Question: I have the below line which crashes on FMDB when it runs with:
'''
-[FMDatabase executeUpdate:error:withArgumentsinArray:orDictionary:orVAList:]
'''
My code is:
'''
NSInteger entryID = 1;
[db executeUpdate:@"UPDATE formQue SET Processed='true' WHERE EntryID=?", entryID];
'''
Happy to show more code etc. but I have narrowed the crash down to happening at this line and it does not really effect any other code.
Table:
formQue(EntryID INTEGER PRIMARY KEY, CustomerID int, Title text, FName text, LName text, DOB text, Country text, Email text, Nationality text, Processed text, courseType text, Notes text, YearEntry text, Event text)
And this is what xcode looks like when the crash happens

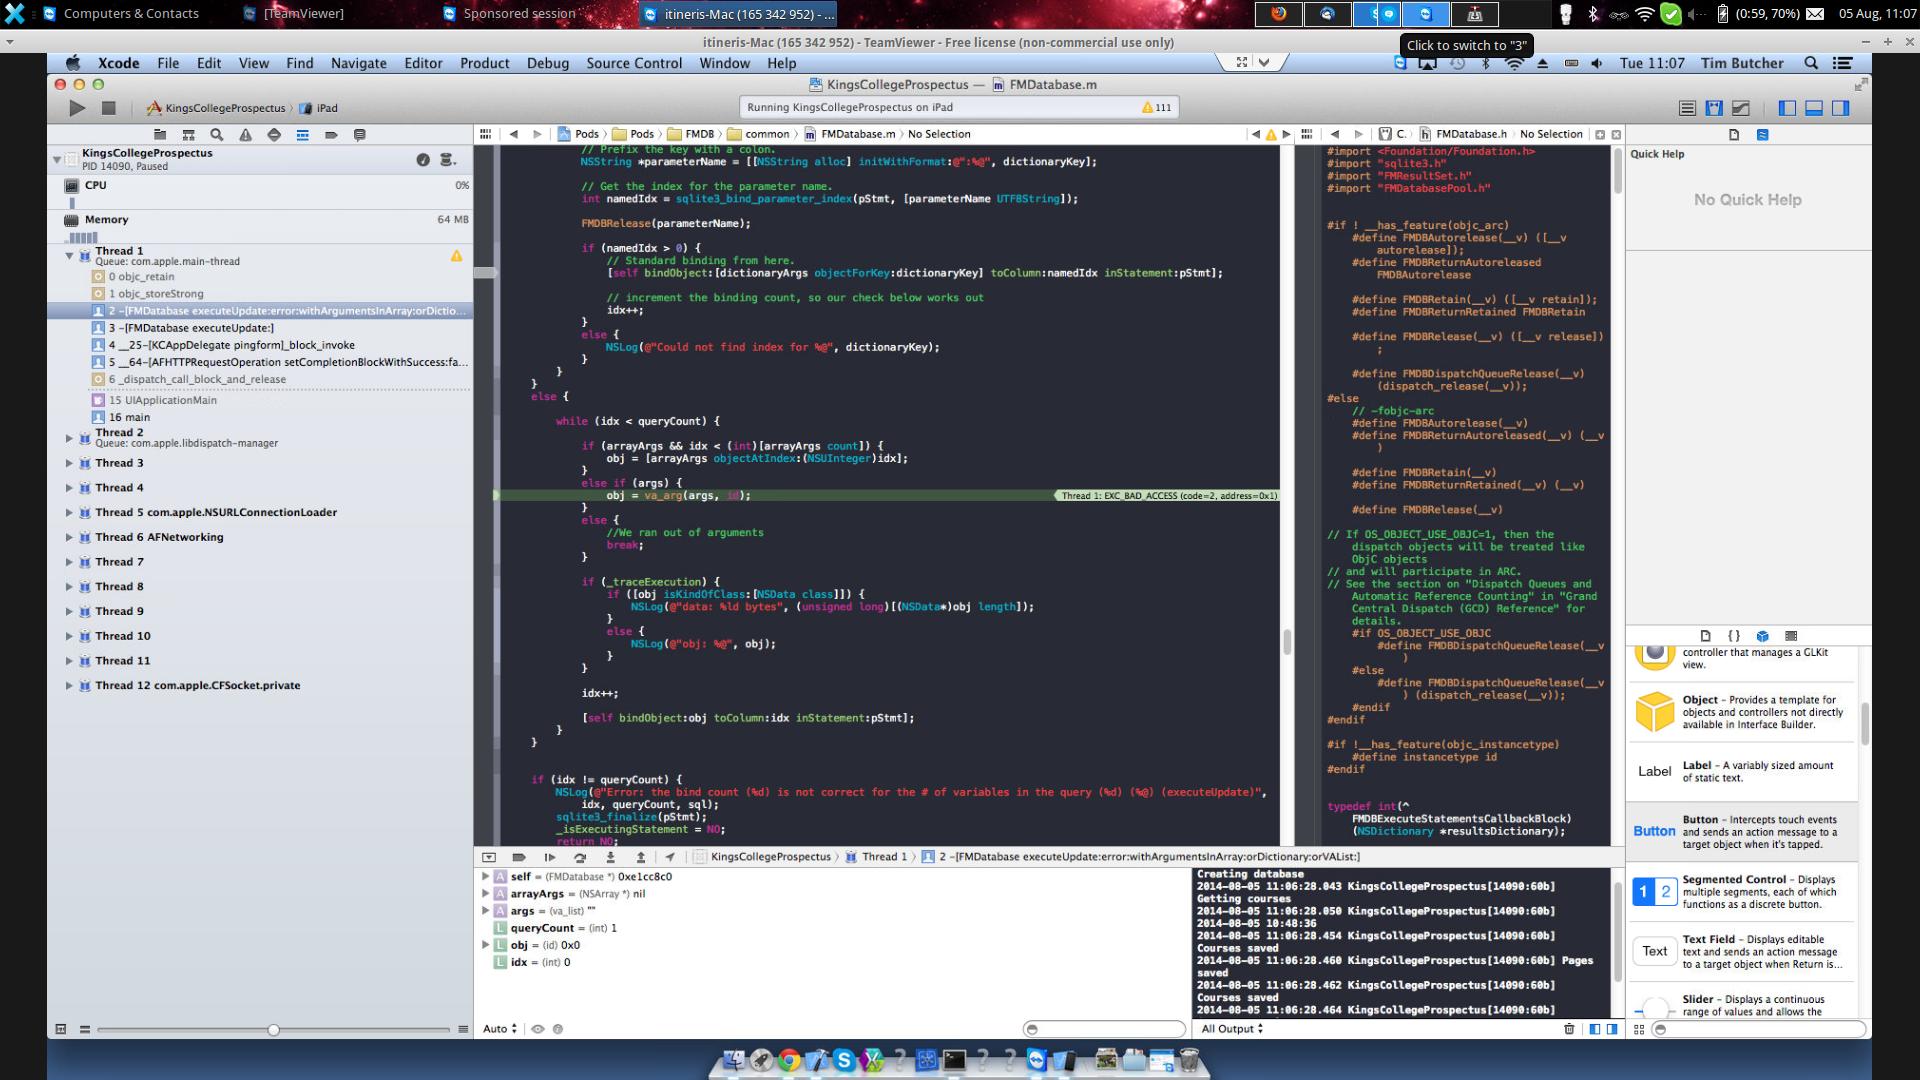
Answer: The problem is that FMDB expects the bind arguments to be objects. You are using an 'NSInteger' which is a simple C type.
From the FMDB class documentation:
> Optional parameters to bind to ? placeholders in the SQL statement. These should be Objective-C objects (e.g. NSString, NSNumber, etc.), not fundamental C data types (e.g. int, char *, etc.).
Try boxing the argument into an 'NSNumber':
'''
NSInteger entryID = 1;
[db executeUpdate:@"UPDATE formQue SET Processed='true' WHERE EntryID=?", [NSNumber numberWithIntger:entryID]];
'''
Or more succinctly using the modern syntax:
'''
NSInteger entryID = 1;
[db executeUpdate:@"UPDATE formQue SET Processed='true' WHERE EntryID=?", @(entryID)];
'''